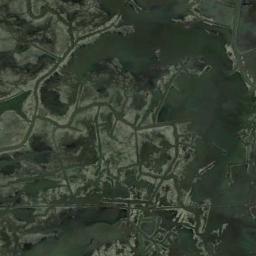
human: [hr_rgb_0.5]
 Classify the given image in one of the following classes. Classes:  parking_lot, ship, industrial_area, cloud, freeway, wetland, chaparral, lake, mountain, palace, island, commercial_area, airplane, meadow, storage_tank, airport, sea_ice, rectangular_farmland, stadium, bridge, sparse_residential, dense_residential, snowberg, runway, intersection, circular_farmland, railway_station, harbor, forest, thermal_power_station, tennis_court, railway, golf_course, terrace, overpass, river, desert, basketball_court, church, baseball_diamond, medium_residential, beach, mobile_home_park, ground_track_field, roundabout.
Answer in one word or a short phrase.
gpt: wetland